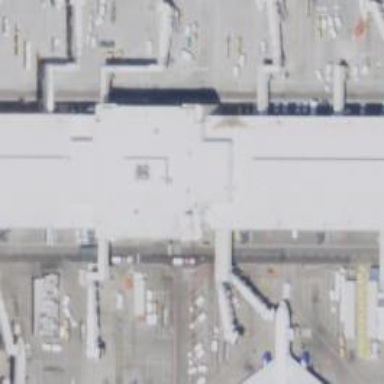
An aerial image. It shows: Airport gate.